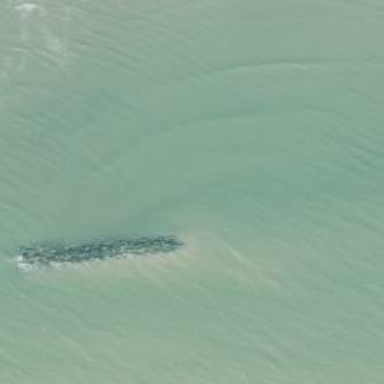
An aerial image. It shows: Breakwater structure.